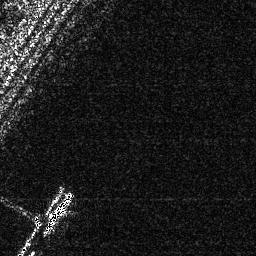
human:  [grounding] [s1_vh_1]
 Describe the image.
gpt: In the satellite image, there is  <ref>1 medium ship </ref> <box>[[16, 73, 28, 91, 0]]</box> located at bottom left.